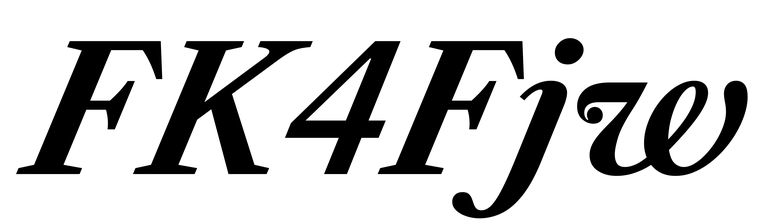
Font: LibreCaslonText-Italic_Bold_Italic